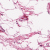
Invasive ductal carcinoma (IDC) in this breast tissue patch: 0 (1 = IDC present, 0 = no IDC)